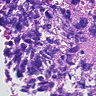
Metastatic tissue present: yes